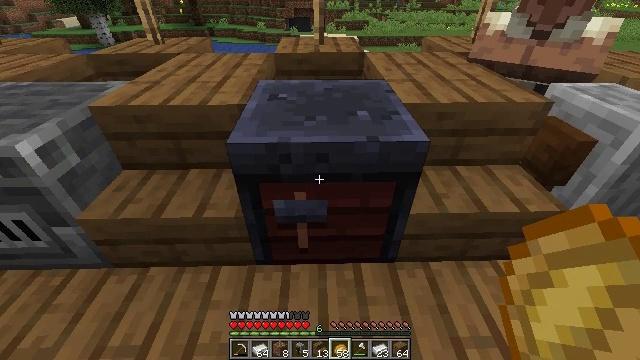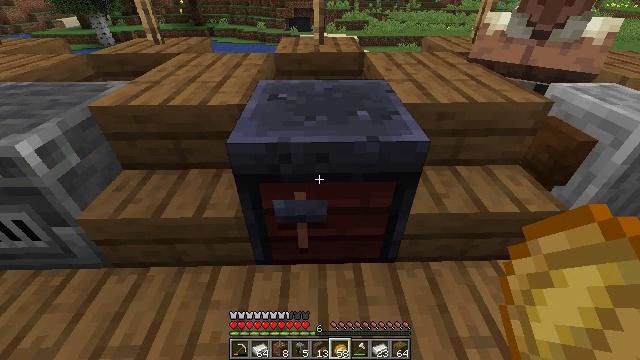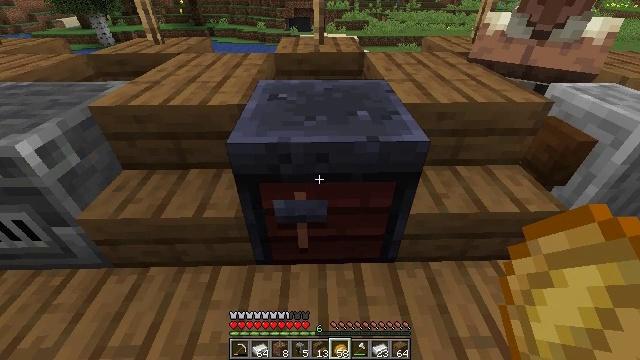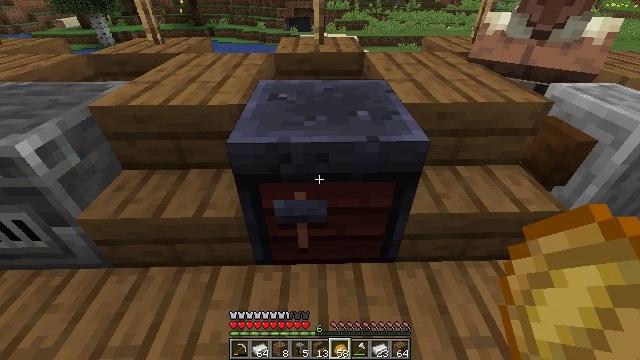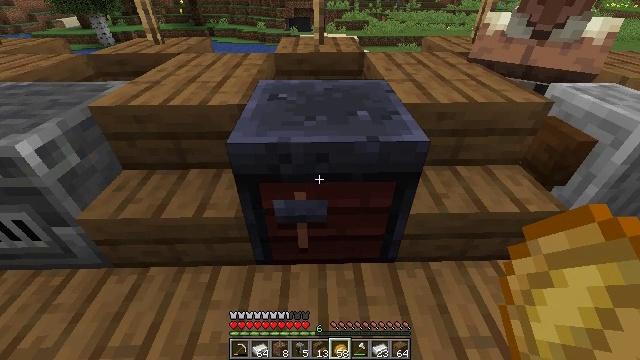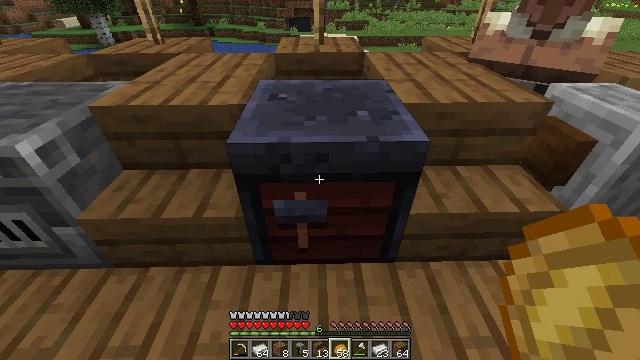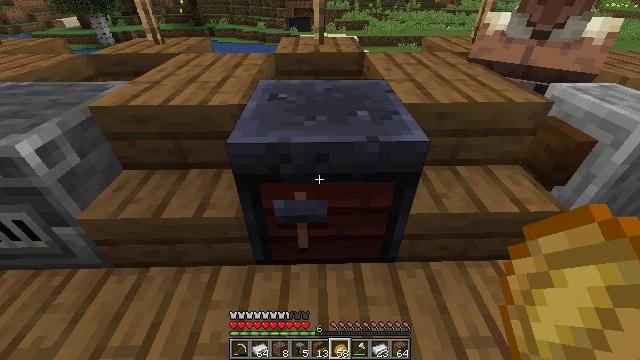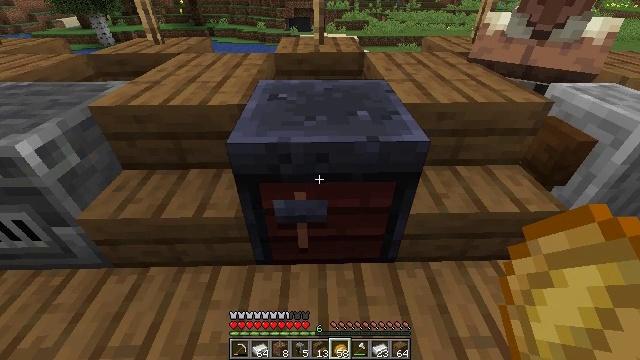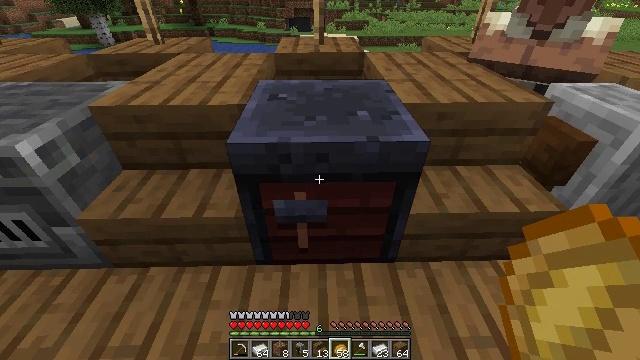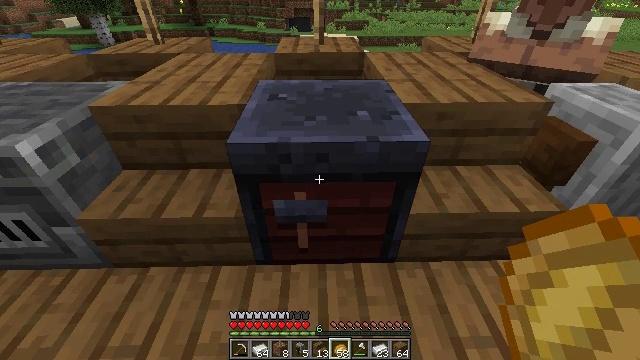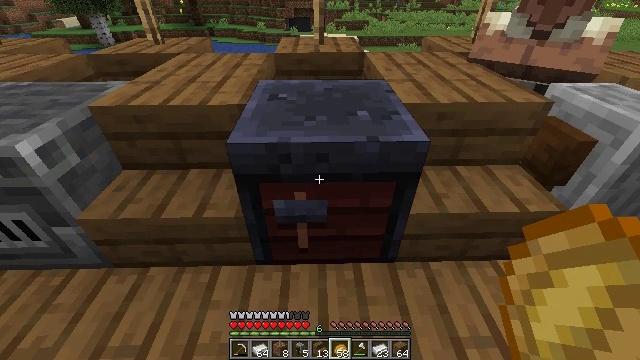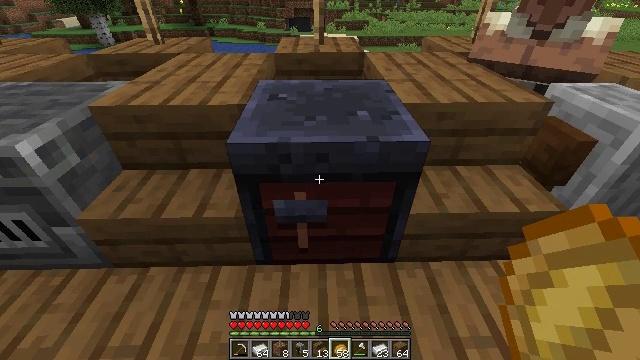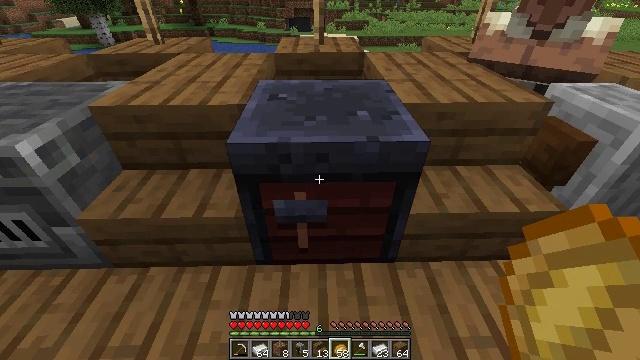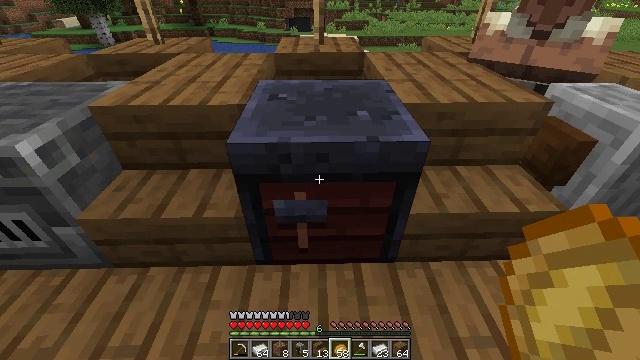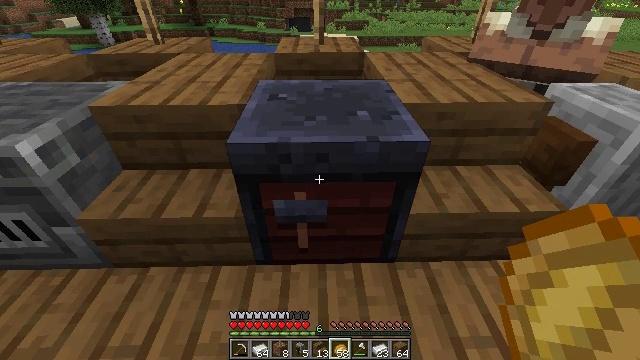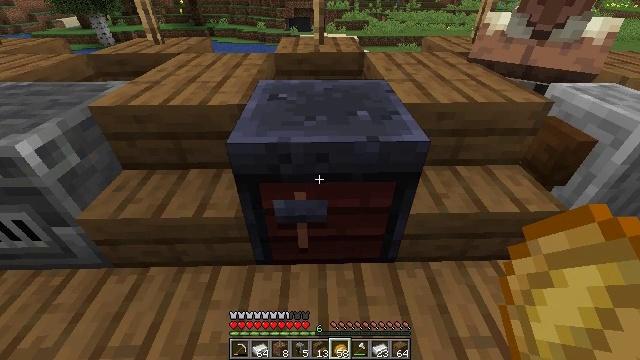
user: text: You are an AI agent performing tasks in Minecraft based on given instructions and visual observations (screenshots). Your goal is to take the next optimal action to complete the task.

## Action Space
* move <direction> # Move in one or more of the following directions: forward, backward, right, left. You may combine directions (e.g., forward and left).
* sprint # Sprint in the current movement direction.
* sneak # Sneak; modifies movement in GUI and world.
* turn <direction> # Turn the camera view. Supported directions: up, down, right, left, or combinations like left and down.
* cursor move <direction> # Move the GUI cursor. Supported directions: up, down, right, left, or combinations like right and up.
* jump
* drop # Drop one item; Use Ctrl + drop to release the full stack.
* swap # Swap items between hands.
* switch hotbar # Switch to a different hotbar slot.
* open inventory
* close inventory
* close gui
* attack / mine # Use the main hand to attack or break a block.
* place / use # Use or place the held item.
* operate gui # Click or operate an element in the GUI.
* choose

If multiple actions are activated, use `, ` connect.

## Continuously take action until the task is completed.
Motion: motion action
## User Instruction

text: Attack the smithing table to collect it.
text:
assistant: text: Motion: no_op
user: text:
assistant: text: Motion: no_op
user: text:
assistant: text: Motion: no_op
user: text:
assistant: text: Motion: no_op
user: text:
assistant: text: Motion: no_op
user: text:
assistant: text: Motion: no_op
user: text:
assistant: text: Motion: no_op
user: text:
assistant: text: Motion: no_op
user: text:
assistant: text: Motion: no_op
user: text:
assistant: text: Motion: no_op
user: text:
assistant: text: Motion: no_op
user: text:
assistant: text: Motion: no_op
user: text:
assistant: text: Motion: no_op
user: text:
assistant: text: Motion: no_op
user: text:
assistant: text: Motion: no_op
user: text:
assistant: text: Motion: no_op
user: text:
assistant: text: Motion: no_op
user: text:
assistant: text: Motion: no_op
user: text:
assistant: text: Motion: no_op
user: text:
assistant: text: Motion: no_op
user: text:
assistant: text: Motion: no_op
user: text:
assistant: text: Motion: no_op
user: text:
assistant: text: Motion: no_op
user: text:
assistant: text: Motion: no_op
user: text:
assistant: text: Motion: no_op
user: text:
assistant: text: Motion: no_op
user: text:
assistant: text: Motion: no_op
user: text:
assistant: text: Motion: no_op
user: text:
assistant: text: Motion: no_op
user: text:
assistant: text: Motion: no_op